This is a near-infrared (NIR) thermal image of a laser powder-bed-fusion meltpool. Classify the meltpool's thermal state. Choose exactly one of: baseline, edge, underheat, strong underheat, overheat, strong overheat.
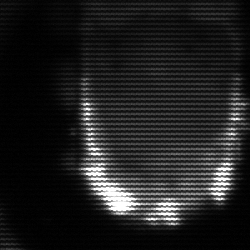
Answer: baseline